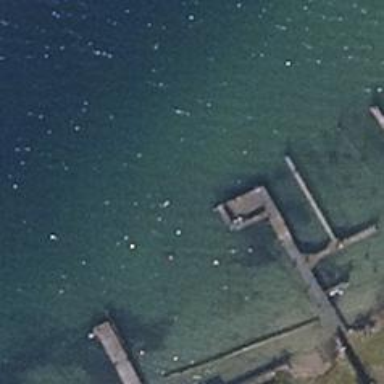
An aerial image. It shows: Man-made pier.